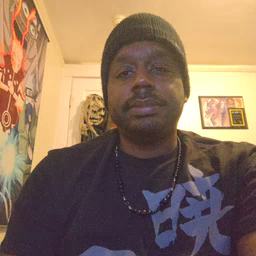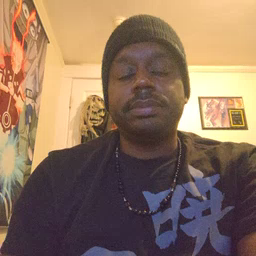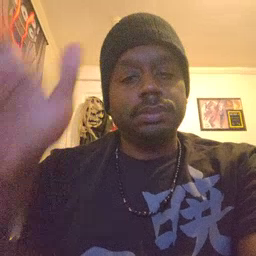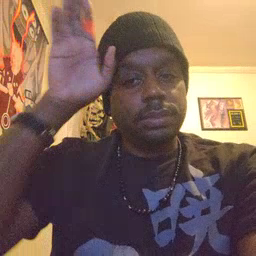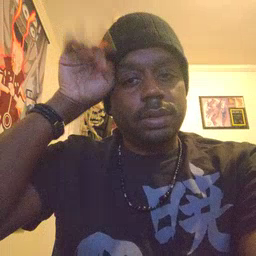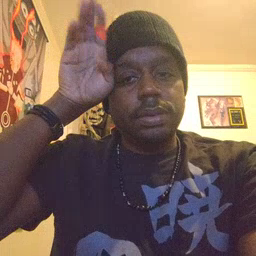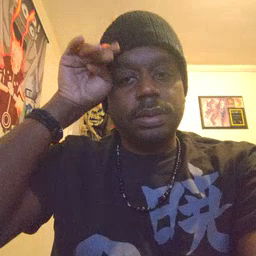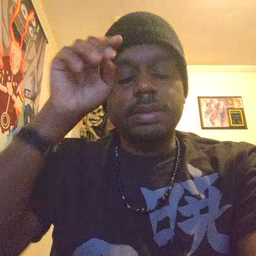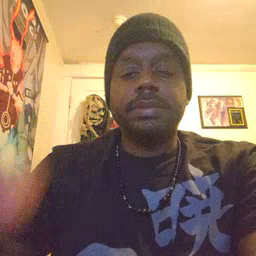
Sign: donkey